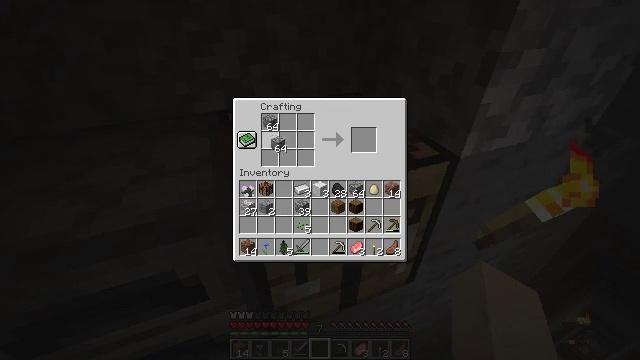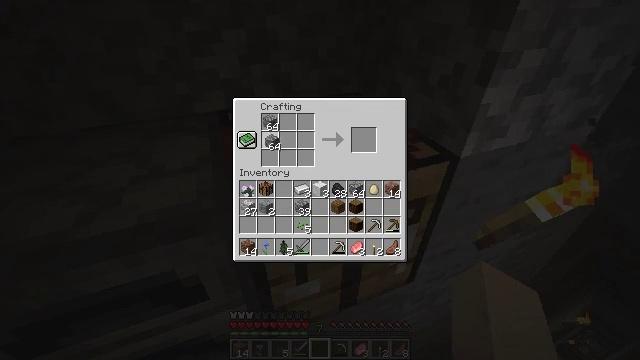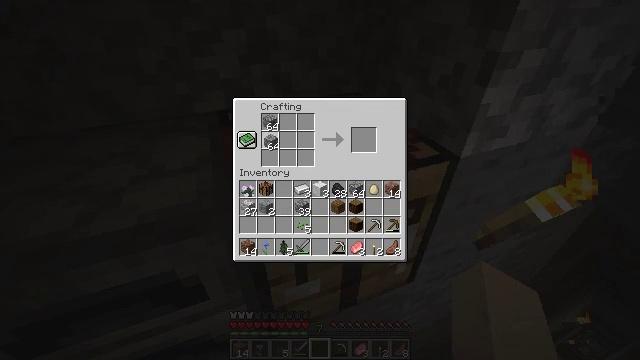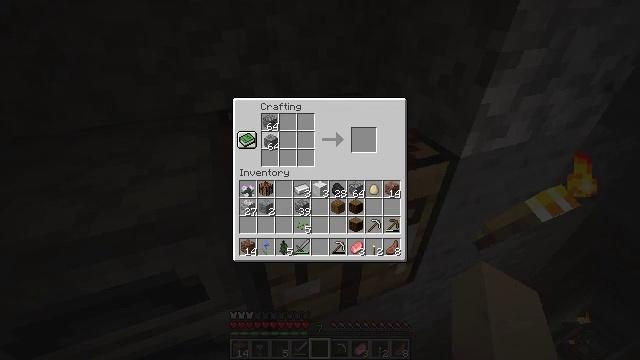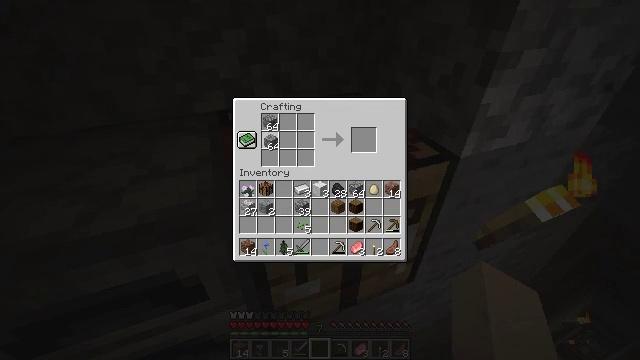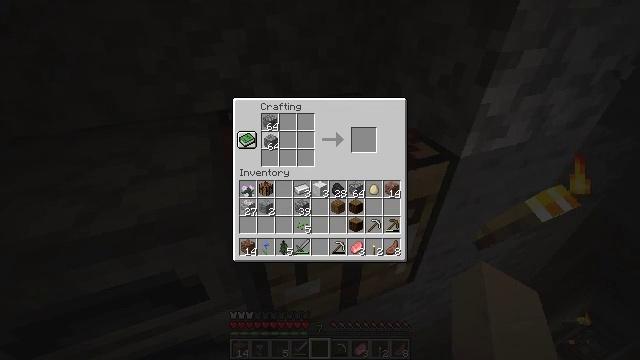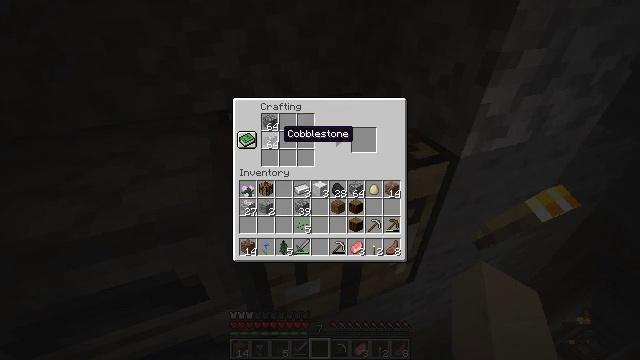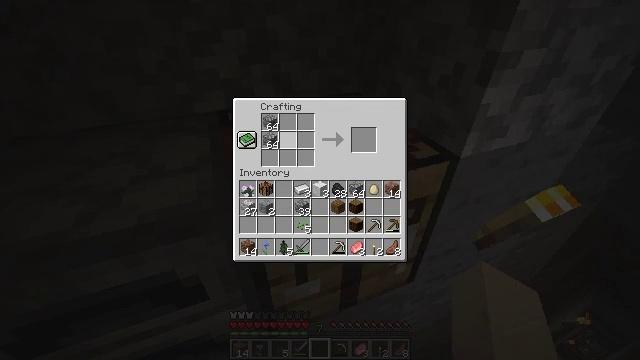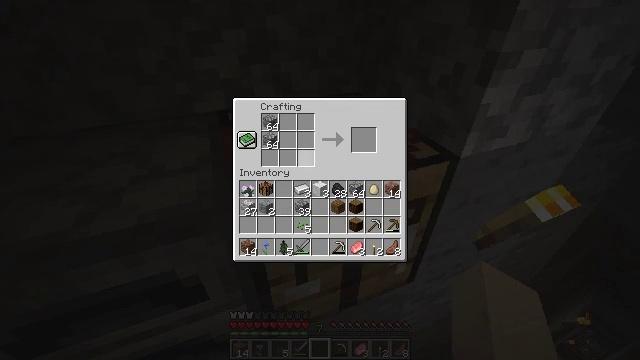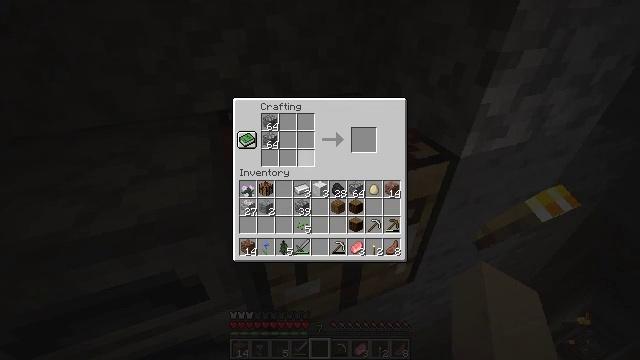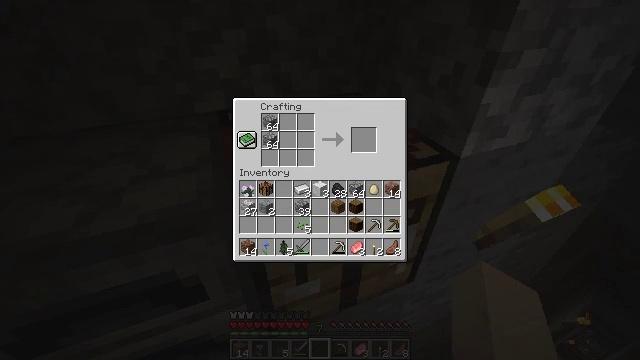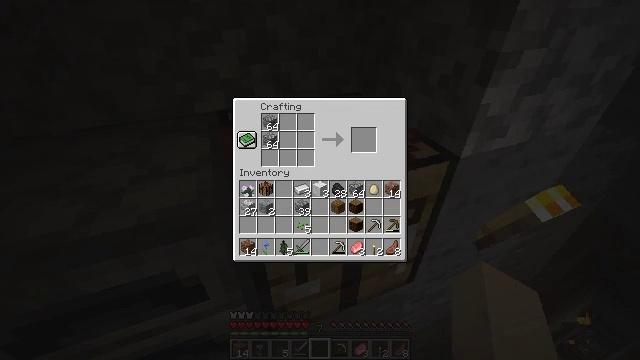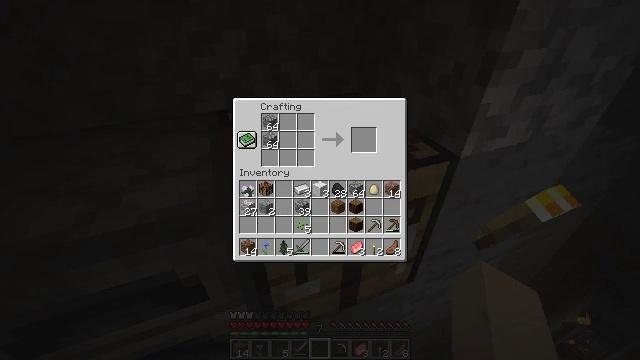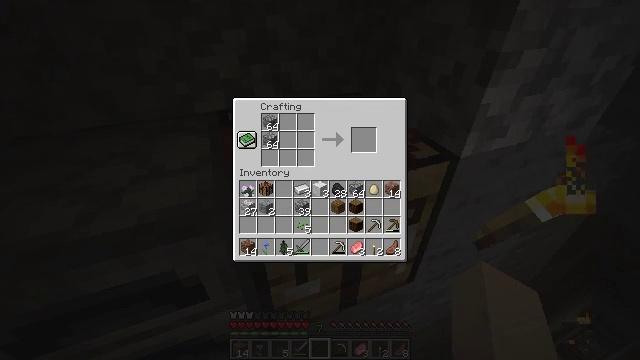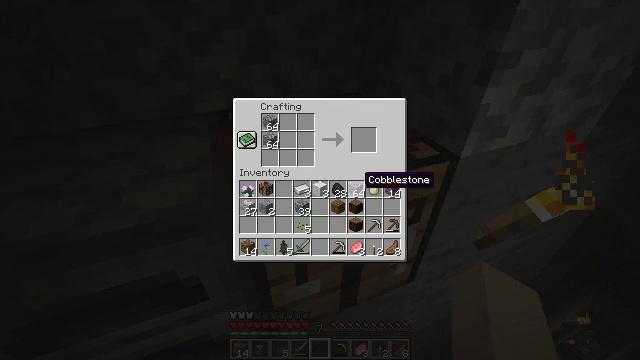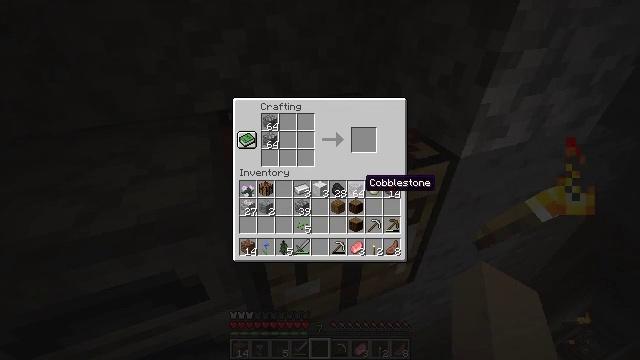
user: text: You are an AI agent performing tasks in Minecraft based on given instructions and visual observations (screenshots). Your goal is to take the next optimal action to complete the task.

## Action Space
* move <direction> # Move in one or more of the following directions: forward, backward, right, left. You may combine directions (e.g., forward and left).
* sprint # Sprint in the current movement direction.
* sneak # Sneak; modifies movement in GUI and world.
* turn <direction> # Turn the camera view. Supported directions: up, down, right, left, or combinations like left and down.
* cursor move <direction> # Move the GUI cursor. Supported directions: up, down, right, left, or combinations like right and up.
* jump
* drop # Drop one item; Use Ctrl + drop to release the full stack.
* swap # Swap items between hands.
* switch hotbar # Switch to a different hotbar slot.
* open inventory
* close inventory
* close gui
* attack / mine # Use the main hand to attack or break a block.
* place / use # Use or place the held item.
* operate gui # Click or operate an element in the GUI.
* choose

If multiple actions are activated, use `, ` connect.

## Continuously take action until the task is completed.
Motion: motion action
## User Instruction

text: Craft a set of cobblestone stairs with cobblestone.
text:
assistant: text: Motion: no_op
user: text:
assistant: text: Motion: no_op
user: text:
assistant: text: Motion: operate gui
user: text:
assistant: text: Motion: operate gui
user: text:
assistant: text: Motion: operate gui
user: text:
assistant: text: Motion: no_op
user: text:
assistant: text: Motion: cursor move right
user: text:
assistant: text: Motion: cursor move right
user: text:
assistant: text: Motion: cursor move right
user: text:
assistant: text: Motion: cursor move right
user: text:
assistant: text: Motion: cursor move right
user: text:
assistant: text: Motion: cursor move right and down
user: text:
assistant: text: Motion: no_op
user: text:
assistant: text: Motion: cursor move down
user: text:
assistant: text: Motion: no_op
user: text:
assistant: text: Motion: no_op
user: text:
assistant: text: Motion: no_op
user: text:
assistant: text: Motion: no_op
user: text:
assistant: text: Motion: operate gui
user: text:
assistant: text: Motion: operate gui
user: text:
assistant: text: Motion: no_op
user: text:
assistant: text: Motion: cursor move left and up
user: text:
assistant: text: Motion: no_op
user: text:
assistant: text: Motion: cursor move left
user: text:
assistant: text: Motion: cursor move left and up
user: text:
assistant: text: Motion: cursor move left and up
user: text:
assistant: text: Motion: no_op
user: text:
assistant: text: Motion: no_op
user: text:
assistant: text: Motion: no_op
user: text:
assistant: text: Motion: no_op